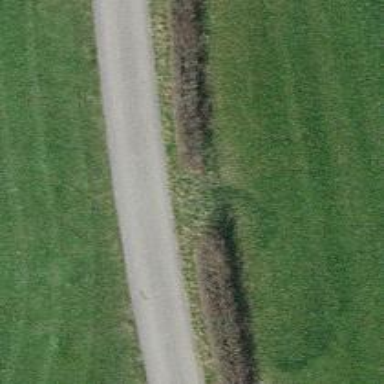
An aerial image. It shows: Hedge acting as barrier.